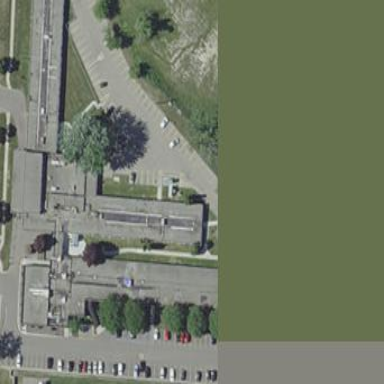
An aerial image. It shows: Nursing home.